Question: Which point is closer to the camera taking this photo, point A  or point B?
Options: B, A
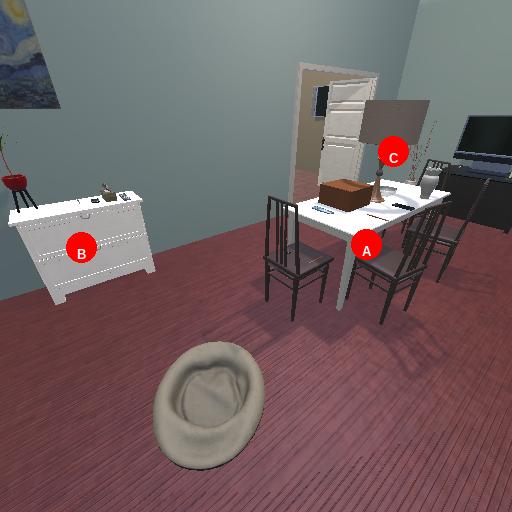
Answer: B